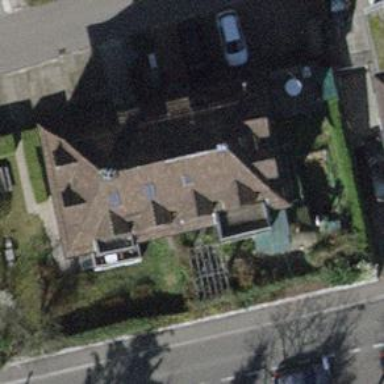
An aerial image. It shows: Semidetached house.